Question: I believe I'm having a similar issue to <URL>, but his solution isn't working for me.
I'm trying to have a Google App Script serve an HTML form that adds a Google Calendar event to my calendar.
### Code.gs:
'''
function doGet() {
return HtmlService.createHtmlOutputFromFile('form.html')
.setSandboxMode(HtmlService.SandboxMode.IFRAME);
}
function scheduleEvent(array) {
CalendarApp.getDefaultCalendar().createEvent(array[0], array[1], array[2]);
return 1;
}
'''
### form.html
'''
<!DOCTYPE html>
<html>
<head>
<base target="_top">
<link href="//netdna.bootstrapcdn.com/bootswatch/3.3.6/paper/bootstrap.min.css" rel="stylesheet">
<script src="//cdnjs.cloudflare.com/ajax/libs/jquery/1.12.4/jquery.min.js"></script>
<script src="//netdna.bootstrapcdn.com/bootstrap/3.3.6/js/bootstrap.min.js"></script>
<script src="//cdnjs.cloudflare.com/ajax/libs/moment.js/2.13.0/moment.min.js"></script>
<script src="//cdnjs.cloudflare.com/ajax/libs/moment-timezone/0.5.4/moment-timezone-with-data-2010-2020.min.js"></script>
<style>body{padding:8px}</style>
</head>
<body>
<form class="form">
<fieldset>
<legend>Schedule a Meeting</legend>
<div class="form-group">
<label for="email">Your email:</label>
<input type="email" class="form-control" id="email" placeholder="you@gmail.com" required>
</div>
<div class="form-group">
<label for="eventName">What's the topic?</label>
<input type="text" class="form-control" id="eventName" required>
</div>
<div class="form-group">
<label for="eventLocation">Where?</label>
<input type="text" class="form-control" id="eventLocation" required>
</div>
<div class="form-group">
<label for="startTime">When? (EST)</label>
<input type="datetime-local" class="form-control" id="startTime" required>
</div>
<div class="form-group">
<label for="select">How Long?</label>
<select class="form-control" id="duration" required>
<option value="15">15 Minute Meeting</option>
<option value="30" selected>30 Minute Meeting</option>
<option value="60">60 Minute Meeting</option>
</select>
</div>
<button type="submit" class="btn btn-primary submit" onClick="preprocessForm(this.form)">Submit</button>
</fieldset>
</form>
<script type="text/javascript">
function preprocessForm (form) {
// check if they filled out their email, and set the variable if they did
if (form.email.value) {
var email = form.email.value;
} else {
alert("Please enter your email address, so I know who the appointment is with!");
event.preventDefault();
return 1;
}
// check if they filled out the event name, and set the variable if they did
if (form.eventName.value) {
var eventName = form.eventName.value;
} else {
alert("Please enter a name for the event!");
event.preventDefault();
return 1;
}
// set and format the event time and date, and grab the current time and date
var currentTime = moment().tz('America/New_York');
var startTime = moment(form.startTime.value).tz('America/New_York');
var formattedStartTime = startTime.toDate();
// html5 should stop the user from skipping filling out this section, but check anyway, just in case
if (!form.startTime.value) {
alert("Please enter a time for the event to occur!");
event.preventDefault();
return 1;
}
// we don't want people scheduling meetings in the past
if (startTime.isBefore(currentTime)) {
alert("Please pick a time that is in the future!");
console.log('Start Time: ' + startTime);
console.log('Current Time: ' + currentTime);
event.preventDefault();
return 1;
}
// check if they filled out the event location, and set the variable if they did
if (form.eventLocation.value) {
var eventLocation = form.eventLocation.value;
} else {
alert("Please enter an event location, so I know where to go!");
event.preventDefault();
return 1;
}
// it's not possible to skip the duration, since it's a dropdown that defaults to 30 minutes
var duration = form.duration.value;
var endTime = moment(startTime).add(duration, 'minutes');
var formattedEndTime = endTime.toDate();
var assembledDetails = [eventName, formattedStartTime, formattedEndTime];
//toadd: , {location: eventLocation, guests: email}
google.script.run.scheduleEvent(assembledDetails);
// things to try and stop the redirect/refresh when pressing the submit button
event.preventDefault();
return false;
}
</script>
</body>
</html>
'''
I'm not having any luck. On submit, I get this error in the console:

Any advice?
Thanks!
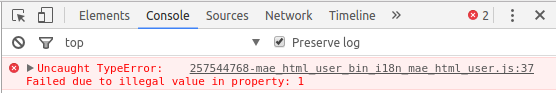
Answer: You can't send a date object in the array. Property 1 is the second element in the array: 'assembledDetails'
'''
var assembledDetails = [eventName, formattedStartTime, formattedEndTime];
'''
You could change the code to this:
'''
formattedStartTime = formattedStartTime.toDateString();
formattedEndTime = formattedEndTime.toDateString();
var assembledDetails = [eventName, formattedStartTime, formattedEndTime];
'''
Then you'd need to convert the date strings back to date objects in the server code.
Or:
You can strigify the object:
'''
assembledDetails = JSON.stringify(assembledDetails);
google.script.run.scheduleEvent(assembledDetails);
'''
And convert the object back in the server:
'''
function scheduleEvent(array) {
array = JSON.parse(array);
'''
Quote from documentation:
> Requests fail if you attempt to pass a Date, Function, DOM element besides a form, or other prohibited type, including prohibited types inside objects or arrays.
<URL>